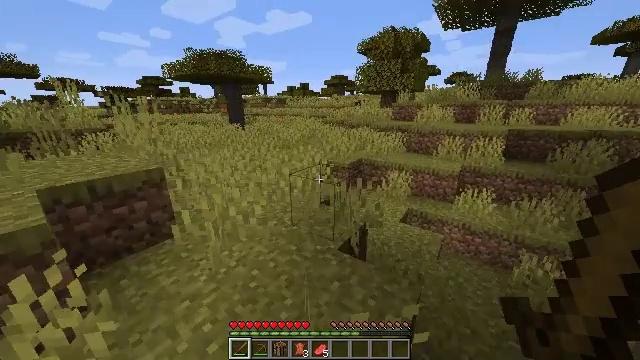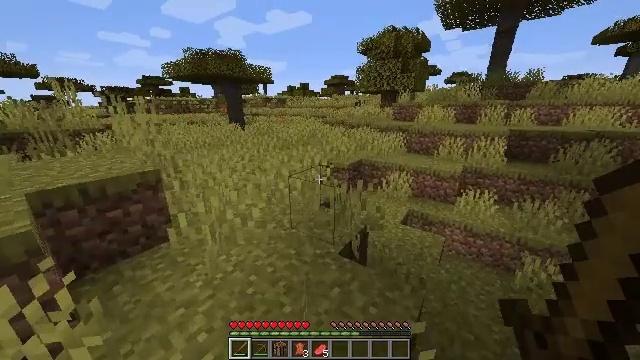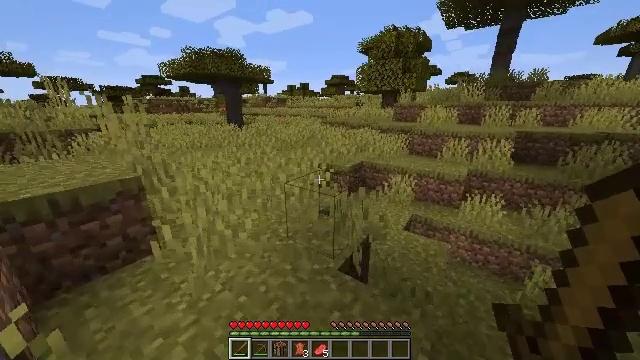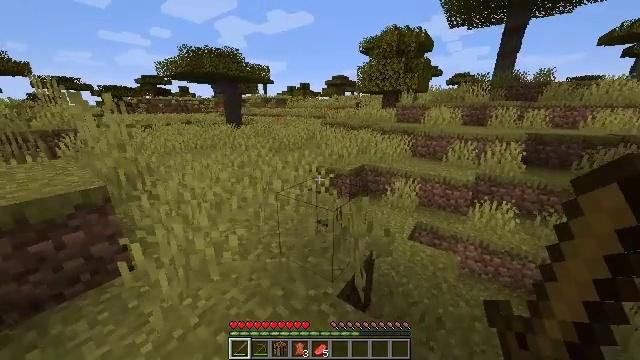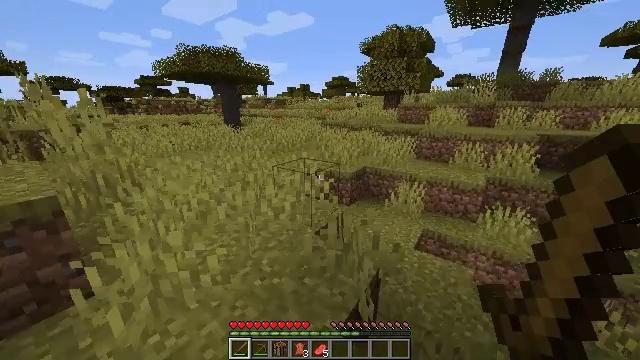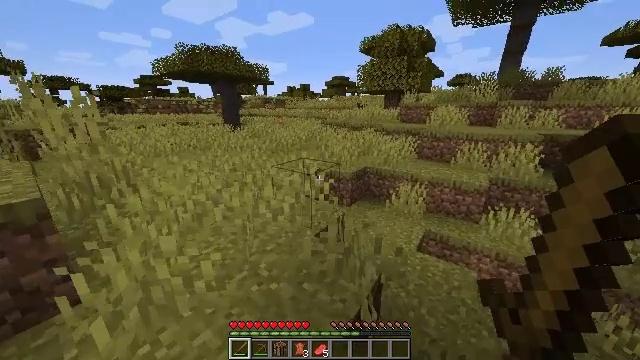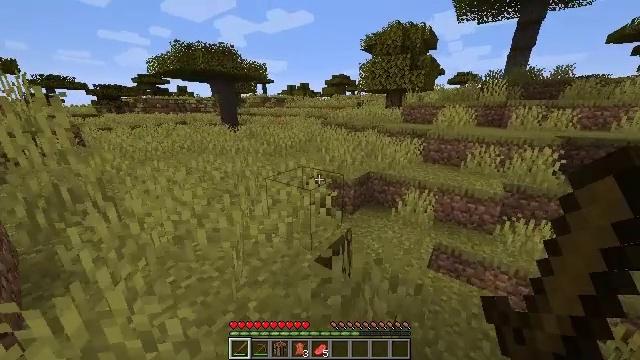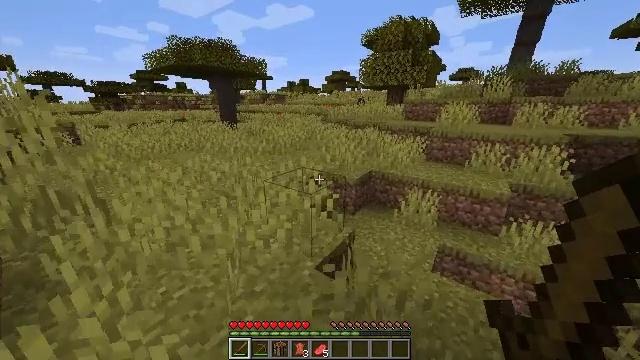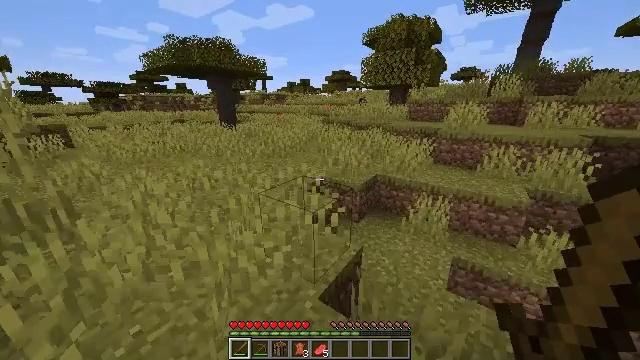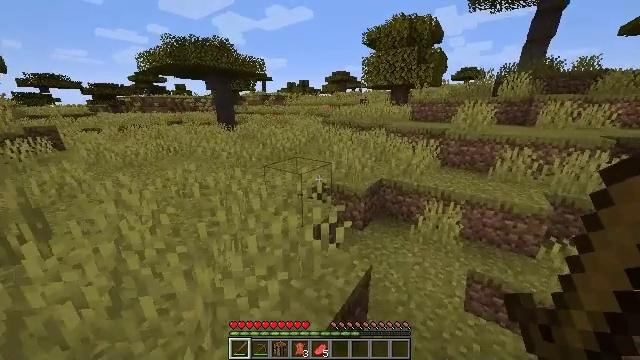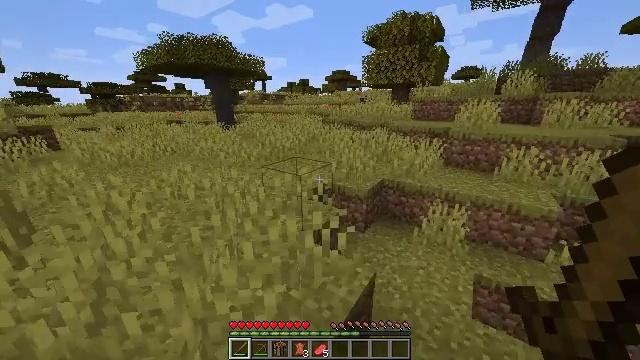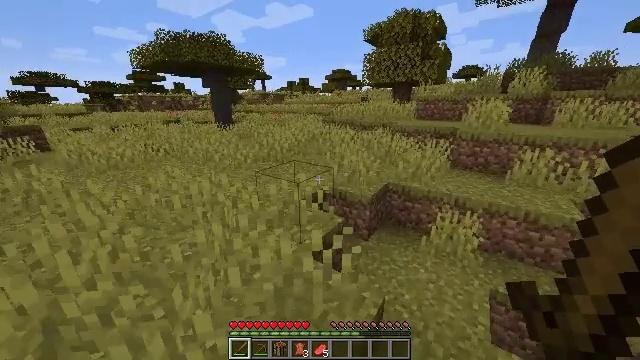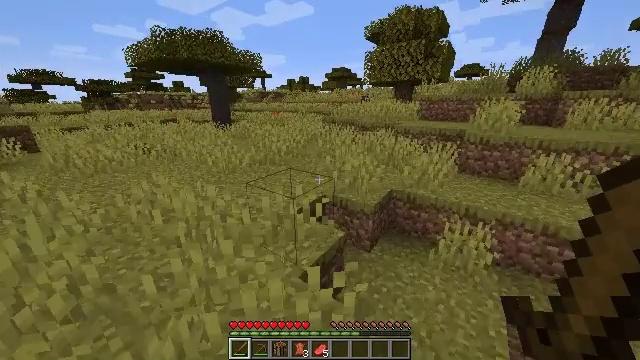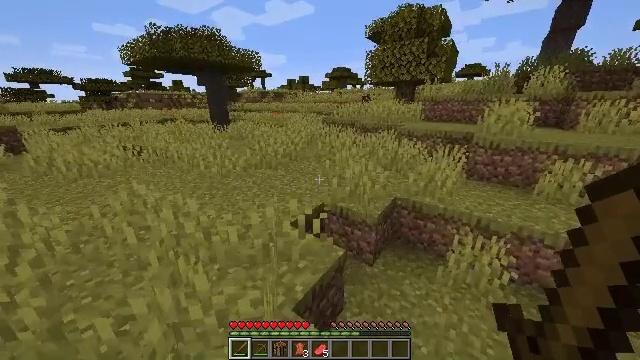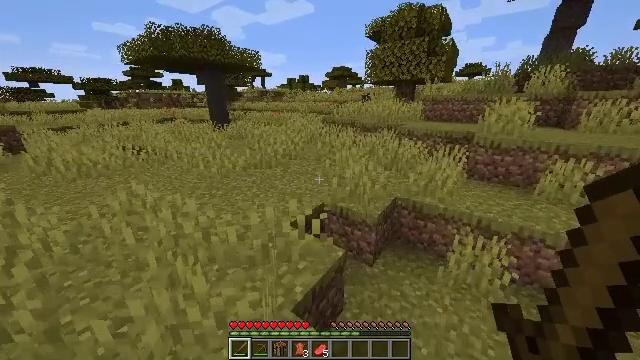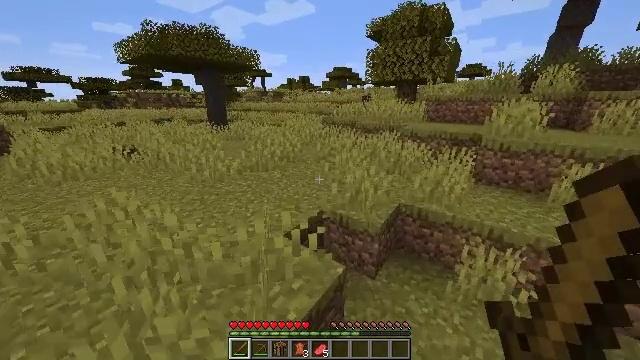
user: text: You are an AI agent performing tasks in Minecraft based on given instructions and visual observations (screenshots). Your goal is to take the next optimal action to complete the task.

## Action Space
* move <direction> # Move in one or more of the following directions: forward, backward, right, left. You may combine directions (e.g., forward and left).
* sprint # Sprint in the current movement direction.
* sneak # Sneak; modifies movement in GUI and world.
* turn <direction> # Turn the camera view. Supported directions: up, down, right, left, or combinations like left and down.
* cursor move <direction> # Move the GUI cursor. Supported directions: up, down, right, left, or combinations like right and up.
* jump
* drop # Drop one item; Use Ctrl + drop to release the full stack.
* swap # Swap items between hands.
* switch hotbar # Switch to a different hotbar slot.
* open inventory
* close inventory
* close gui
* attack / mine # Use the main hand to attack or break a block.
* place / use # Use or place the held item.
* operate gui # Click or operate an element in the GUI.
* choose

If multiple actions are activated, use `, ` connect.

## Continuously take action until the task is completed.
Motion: motion action
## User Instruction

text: Break the sugar cane.
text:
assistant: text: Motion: move forward, sprint
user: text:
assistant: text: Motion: move forward, sprint
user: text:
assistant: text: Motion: move forward, sprint
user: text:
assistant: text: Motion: move forward, sprint
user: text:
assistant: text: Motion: move forward, sprint
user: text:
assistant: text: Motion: move forward, sprint
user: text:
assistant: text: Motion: move forward, sprint
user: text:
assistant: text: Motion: move forward, sprint
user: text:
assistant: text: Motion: move forward, sprint
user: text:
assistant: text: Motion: move forward, sprint
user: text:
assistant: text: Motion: move forward, sprint
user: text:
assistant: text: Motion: move forward, sprint
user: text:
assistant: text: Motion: move forward, sprint
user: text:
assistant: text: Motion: move forward, sprint
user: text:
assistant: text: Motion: move forward, sprint
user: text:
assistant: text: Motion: move forward, sprint
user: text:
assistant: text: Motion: move forward, sprint
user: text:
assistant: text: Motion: move forward, sprint
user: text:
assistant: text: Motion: move forward, sprint
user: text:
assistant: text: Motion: move forward, sprint
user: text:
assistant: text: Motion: move forward, sprint
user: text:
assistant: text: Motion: move forward, sprint
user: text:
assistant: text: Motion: move forward, sprint
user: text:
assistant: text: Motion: move forward, sprint
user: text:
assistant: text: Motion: move forward, sprint
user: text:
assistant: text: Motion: move forward, sprint
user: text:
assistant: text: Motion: move forward, sprint
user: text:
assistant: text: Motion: move forward, sprint
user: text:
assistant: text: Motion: move forward, sprint, turn right and up
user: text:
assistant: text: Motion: move forward, sprint, turn right and up